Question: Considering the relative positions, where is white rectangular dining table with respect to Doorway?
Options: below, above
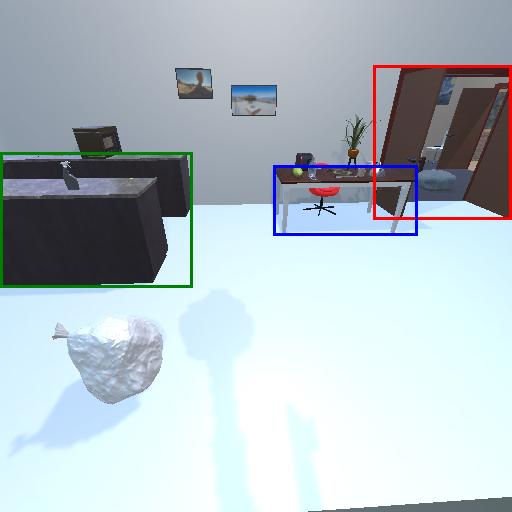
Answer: below